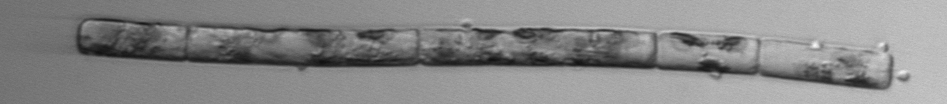
Label: Guinardia_delicatula